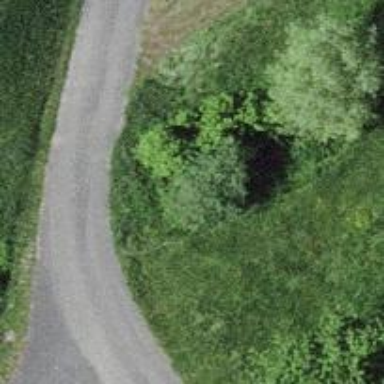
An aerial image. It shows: Culvert tunnel underneath ditch.